Question: I'm making a website that has a map of a campus on it and the idea is that the user clicks on a particular building, bringing them to a new page which then prompts them to enter the room's code. That I've got under control, but what I don't know how to do is to have a little marker appear on the location of the room on the map (bearing in mind that each building has multiple rooms). The entire webpage needs to dynamically alter its size (ie the map itself is a variable-sized image), so I can't simply put markers on top of the image. How can I make it so they enter the room code (eg they enter '101') and a marker (say an image) will appear at the location of that room (see images below).

## Edit
I am currently using the source below. As you can see, I use a prompt box to get the room code, and what I want is to get a particular image and position it at a specified position.
'''
<script language="Javascript">
var roomCode = prompt("Please enter the room code", "Enter room code here");
if(roomCode==='101')
{
/*Put image in particular location*/
}
else if(roomCode==='102')
{
/*Put image in particular locationr*/
}
else
{
alert("That room does not exist. Please refresh the page and try again.");
}
</script>
'''
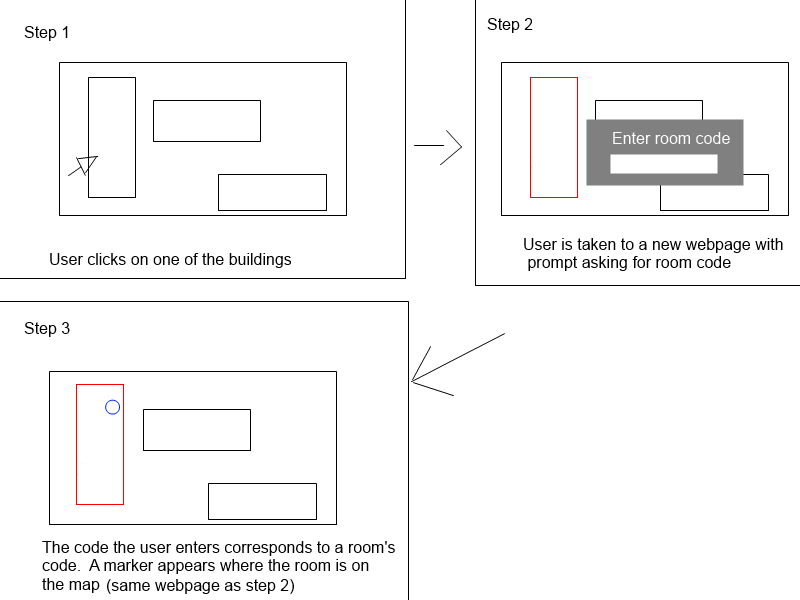
Answer: For starters, add an ID to each room that corresponds to the room code for each room and name your room code form to store the user input:
'''
<img id="MarkerForRoom101" style="display:none">
<form id="EnterRoomCodeForm"><input type="text" name="roomcode"><button type="button"
onclick="ShowRoomCodeImage()">Click</button></form>
'''
For each room, also have the number of pixels from the left and number of pixels from top stored in a form (call it room coordinates form or whatever, coordinates stored as 2 separate values).
Then, when a user enters a room code number in the form (by clicking your form's button), you use javascript to change the display of the user inputted room:
'''
function ShowRoomCodeImage() {
var roomcode = document.forms.EnterRoomCodeForm.roomcode.value.trim();
var leftcoordinate = document.forms[RoomCoordinateForm][roomcode + 'left'].value;
var topcoordinate = document.forms[RoomCoordinateForm][roomcode + 'top'].value;
document.getElementById('MarkerForRoom' + roomcode).style.marginLeft =
leftcoordinate + 'px';
document.getElementById('MarkerForRoom' + roomcode).style.marginTop =
topcoordinate + 'px';
document.getElementById('MarkerForRoom' + roomcode).style.display = 'block';
}
'''